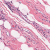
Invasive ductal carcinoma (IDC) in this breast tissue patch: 0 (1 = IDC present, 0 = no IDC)